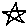
Label: star